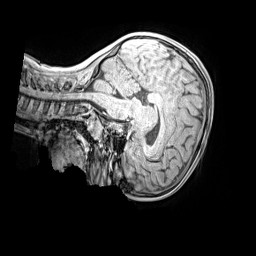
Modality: MP2RAGE
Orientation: sagittal
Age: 10
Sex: female
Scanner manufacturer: siemens
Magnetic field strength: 3 T
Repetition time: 4 s
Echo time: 0.00299 s